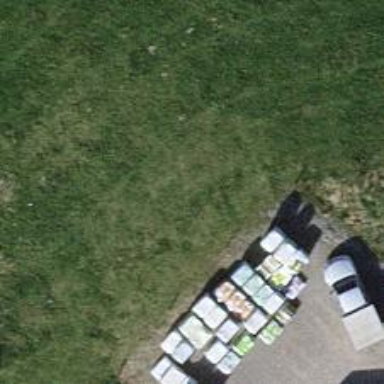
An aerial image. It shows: Charging station.